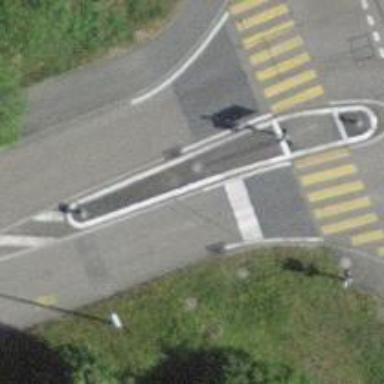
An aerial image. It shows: Road with traffic signals controlling the flow of traffic.